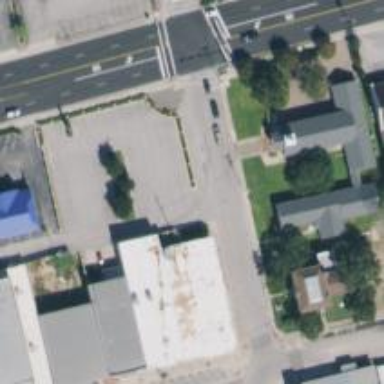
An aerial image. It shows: Alley classified as service road.